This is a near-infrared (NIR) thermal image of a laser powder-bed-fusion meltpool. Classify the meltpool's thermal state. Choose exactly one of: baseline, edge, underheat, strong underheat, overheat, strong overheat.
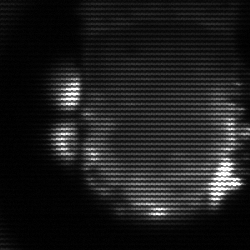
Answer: baseline